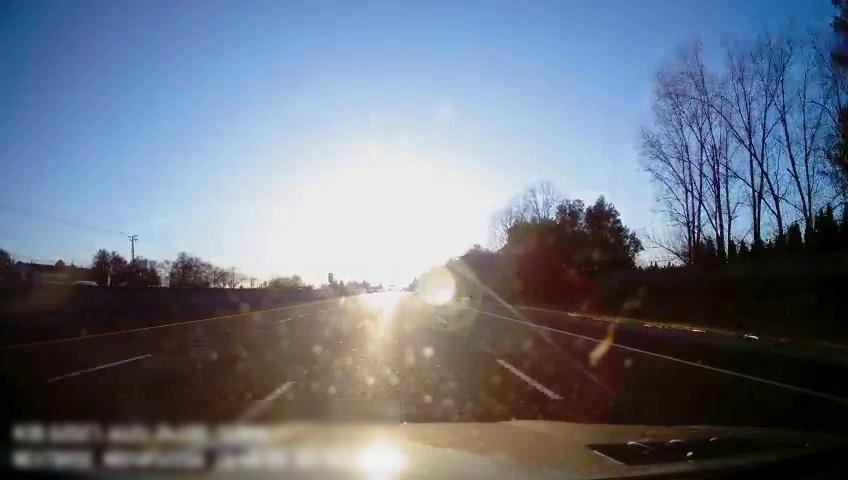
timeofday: Day
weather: Sunny
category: Drivable Space
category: Vehicles | SUV
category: Lanes | Alternate Lane
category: Lanes | Alternate Lane
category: Lanes | Current Lane
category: Lanes | Current Lane
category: Lanes | Alternate Lane